Question: I developed a Java application with the project name DMS. Now I want to judge the performance of the application by using jConsole. When i open the jConsole.exe frm jdk_installation/bin package i am unable to see my application name in the local process list excepting showing only one process sun.tools.jconsole.JConsole . Please provide any sugession to resolve this.

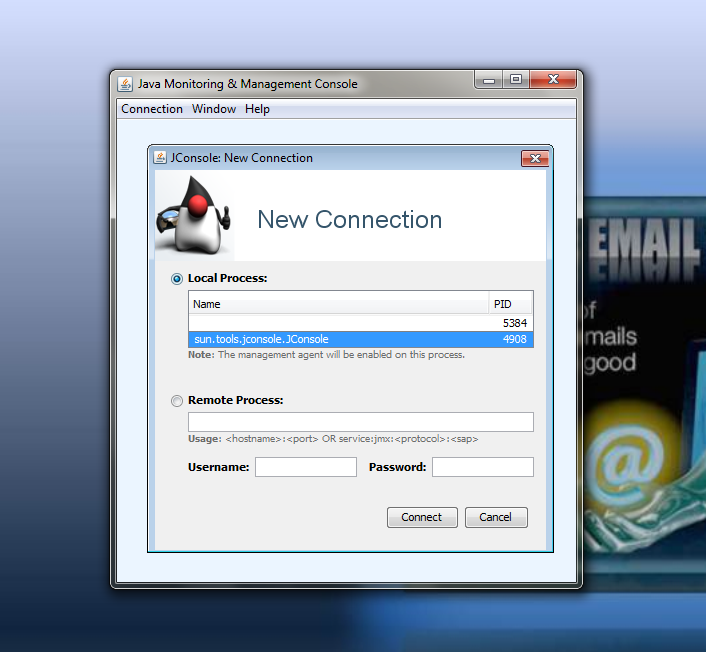
Answer: You will need to pass on the <URL> system arguments when starting JVM:
'''
-Dcom.sun.management.jmxremote
-Dcom.sun.management.jmxremote.authenticate=false
-Dcom.sun.management.jmxremote.ssl=false
-Dcom.sun.management.jmxremote.port=10200
'''